Question: I am using opencv to do image processing on image.
I would like to transform my image in black and white only, but there is some gray color (noise) that I would like to remove
Here is my image:

I would like to have an Image in white and black only to get clearly the text:
"
PARTICIPATION -3.93 C
Redevance Patronale -1.92 C
"
I have tried to change the threshold of the image with OpenCV but without success
'''
#grayscale
gray = cv2.cvtColor(image,cv2.COLOR_BGR2GRAY)
#binary
ret,thresh = cv2.threshold(gray,175,255,cv2.THRESH_BINARY_INV)
'''
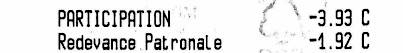
Answer: I think you mean to remove the noise of the image. For this you can choose a lower threshold value. I choose 64 using 'ret,thresh = cv2.threshold(img,64,255,cv2.THRESH_BINARY)' and I got this result:
<URL>
But this is not that clear and letters are very thin so we use 'cv2.erode'. This gives:
<URL>
and now we perform 'cv2.bitwise_or' between original image and eroded image to obtain noise free image.
<URL>
The full code used is
'''
img = cv2.imread('grayed.png', 0)
ret,thresh = cv2.threshold(img,64,255,cv2.THRESH_BINARY)
kernel = np.ones((5, 5), np.uint8)
erode = cv2.erode(thresh, kernel, iterations = 1)
result = cv2.bitwise_or(img, erode)
'''